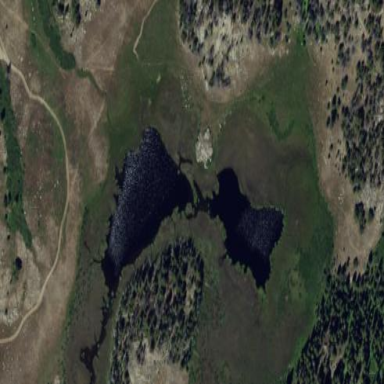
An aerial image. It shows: Beautiful lake surrounded by nature.